Question: I'm using Mac Yosemite 10.10.2 and newest macvim, but when I use fullscreen mode, the lines at the top of screen will be black, and if I move my mouse there, it will show the system line..
I want to get my fullscreen back.
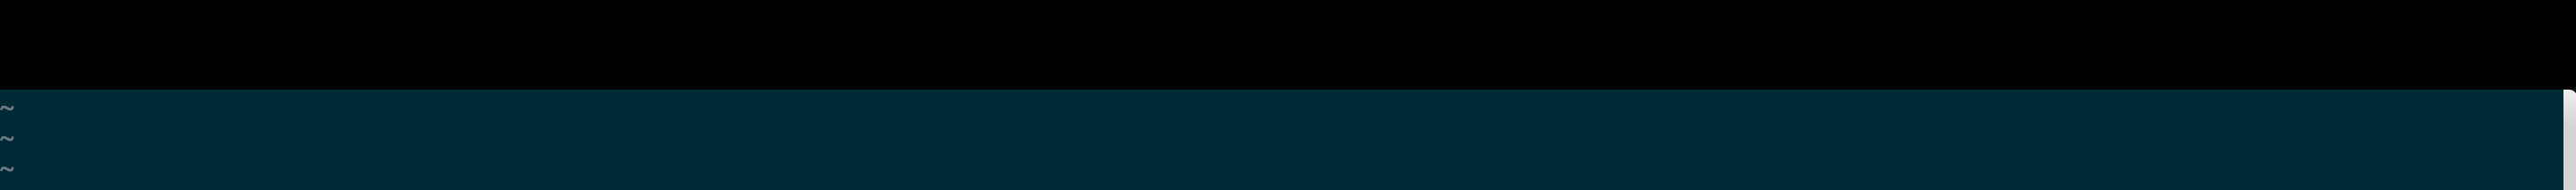
Answer: This is a known issue, happened me. A couple of work a rounds are:
1. Uncheck "Prefer native full-screen support" in preferences.
2. Open a second tab. This repositions the text and view correctly.
There is also a .diff patch on <URL>